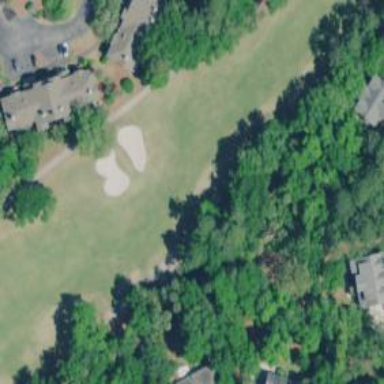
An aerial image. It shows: View of golf hole.